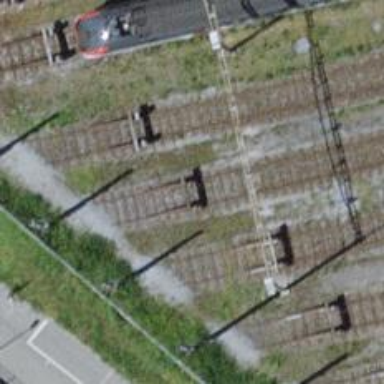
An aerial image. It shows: Railway buffer stop.